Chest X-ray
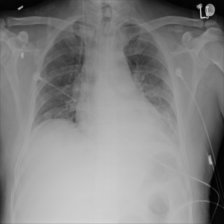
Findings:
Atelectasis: positive
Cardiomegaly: negative
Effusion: negative
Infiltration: positive
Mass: negative
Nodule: negative
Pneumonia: negative
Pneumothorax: negative
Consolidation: negative
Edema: negative
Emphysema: negative
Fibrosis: negative
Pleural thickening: negative
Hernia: negative